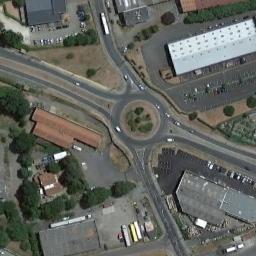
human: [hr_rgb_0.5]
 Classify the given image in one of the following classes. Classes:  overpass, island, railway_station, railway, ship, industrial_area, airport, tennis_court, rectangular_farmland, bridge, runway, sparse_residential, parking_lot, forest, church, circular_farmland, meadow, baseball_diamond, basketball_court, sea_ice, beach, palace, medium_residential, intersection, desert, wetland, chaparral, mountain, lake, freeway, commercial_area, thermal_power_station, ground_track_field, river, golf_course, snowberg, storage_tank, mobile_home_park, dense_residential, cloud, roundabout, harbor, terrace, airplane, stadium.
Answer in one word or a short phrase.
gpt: roundabout